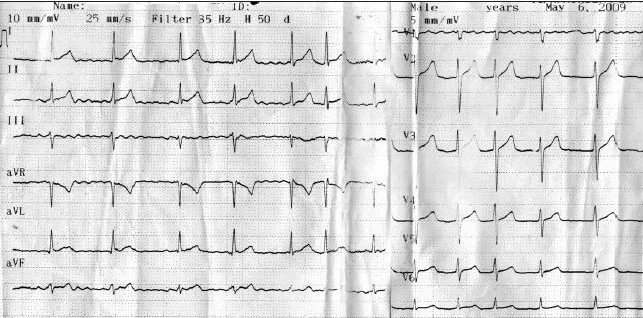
Electrocardiography showed atrial fibrillation with rapid ventricular response.
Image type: electrography (ekg)